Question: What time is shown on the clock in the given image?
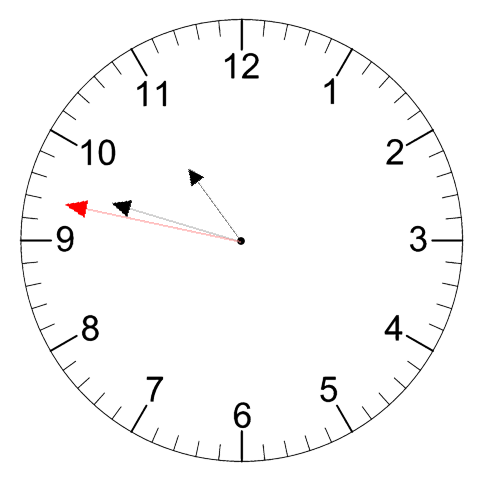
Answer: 10:47:47